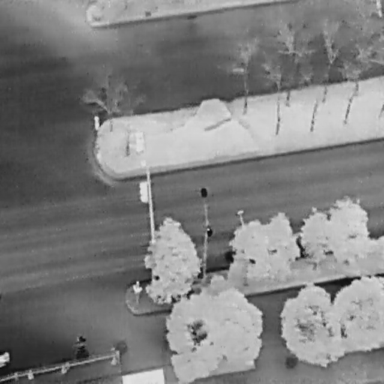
There are two People in the infrared image.